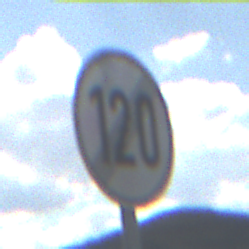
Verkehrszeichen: EndeGeschwindigkeit120
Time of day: Midday
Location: Outdoor (Nature)
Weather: PartlyCloudy
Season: NotSpecified
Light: Natural